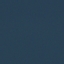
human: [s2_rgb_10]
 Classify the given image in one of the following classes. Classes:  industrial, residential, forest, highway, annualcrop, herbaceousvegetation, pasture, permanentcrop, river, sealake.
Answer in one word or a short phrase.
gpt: SeaLake